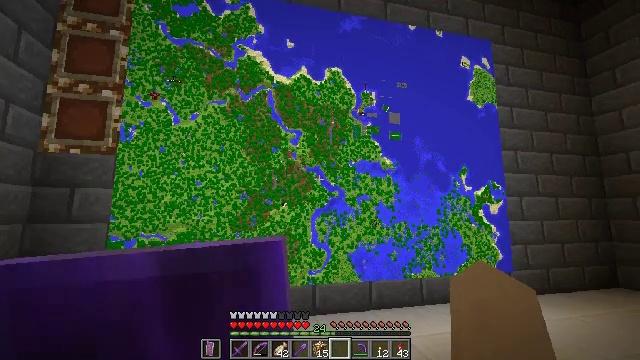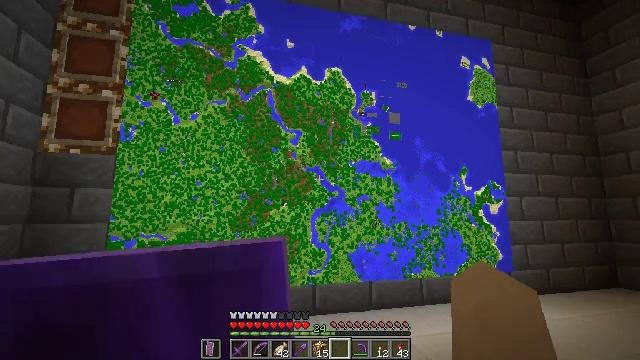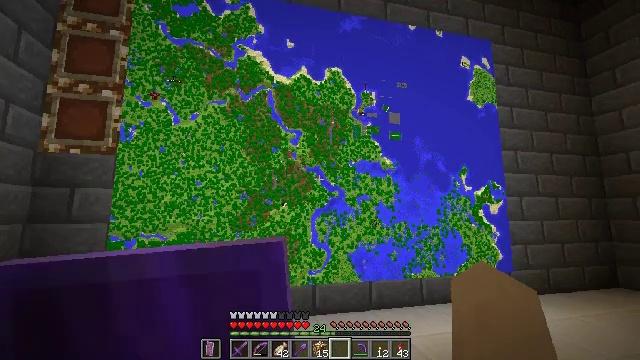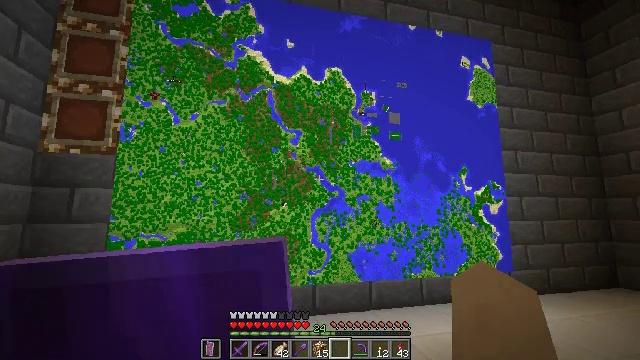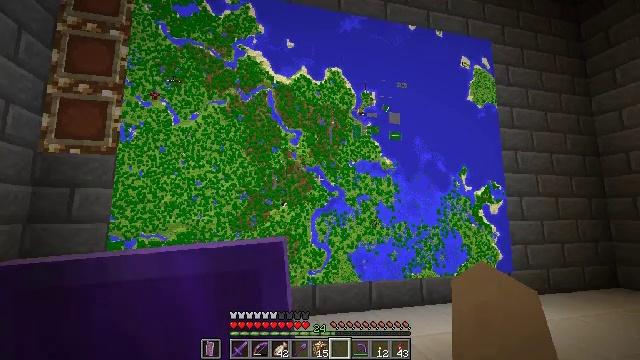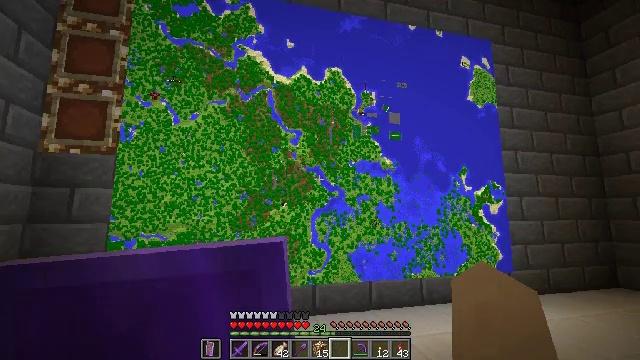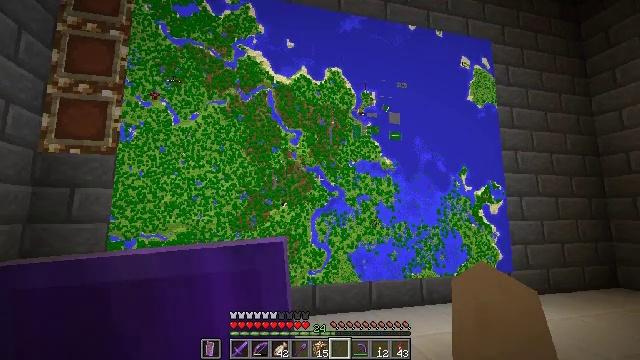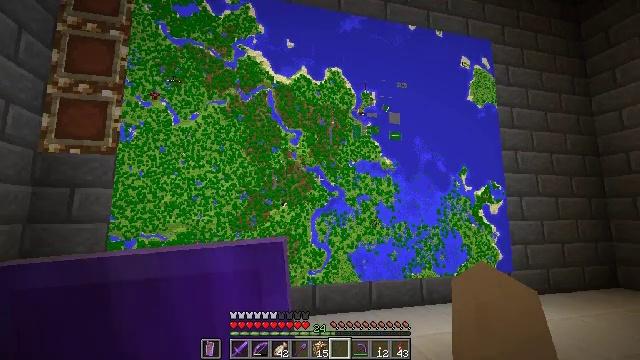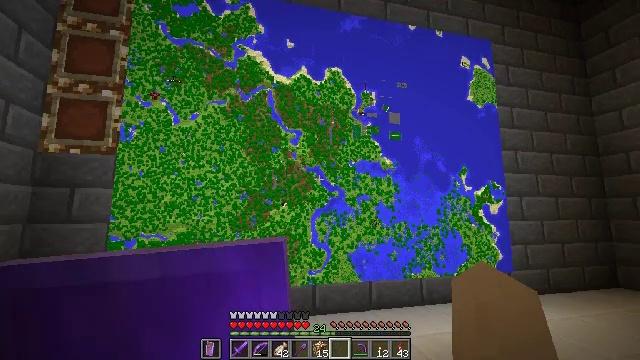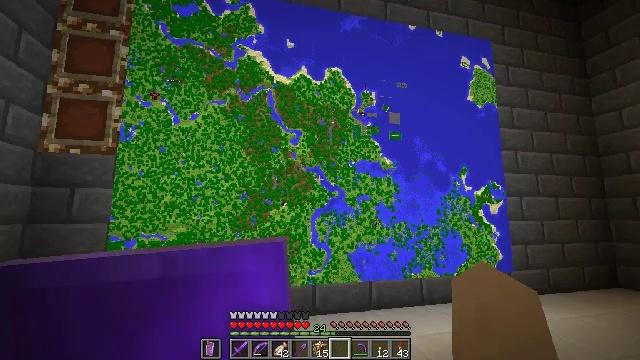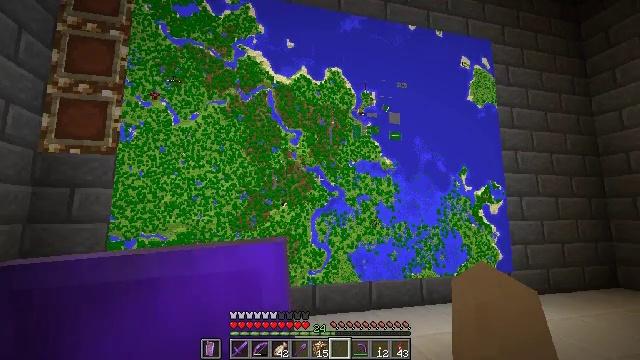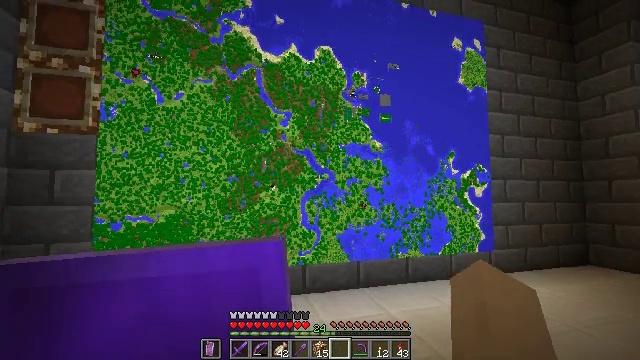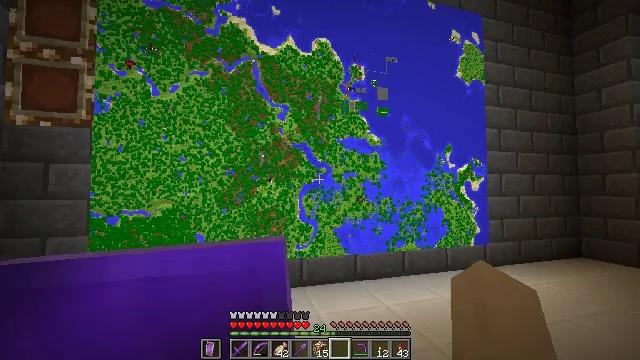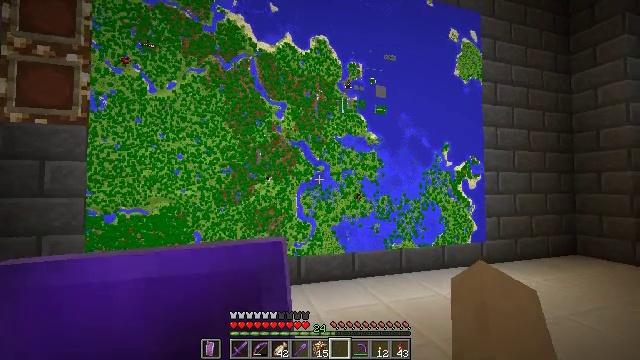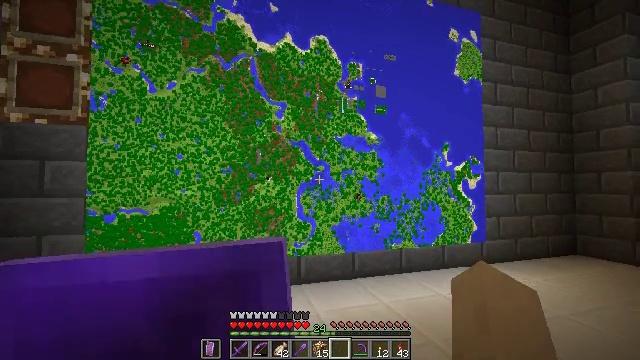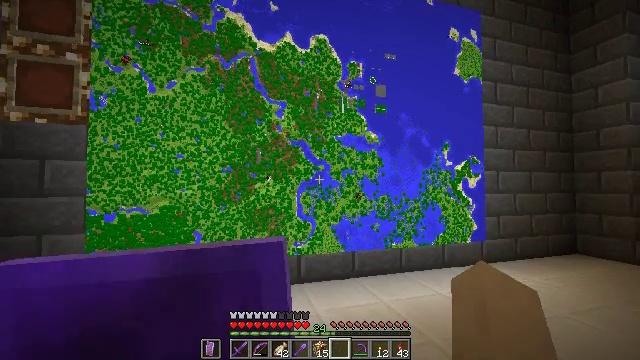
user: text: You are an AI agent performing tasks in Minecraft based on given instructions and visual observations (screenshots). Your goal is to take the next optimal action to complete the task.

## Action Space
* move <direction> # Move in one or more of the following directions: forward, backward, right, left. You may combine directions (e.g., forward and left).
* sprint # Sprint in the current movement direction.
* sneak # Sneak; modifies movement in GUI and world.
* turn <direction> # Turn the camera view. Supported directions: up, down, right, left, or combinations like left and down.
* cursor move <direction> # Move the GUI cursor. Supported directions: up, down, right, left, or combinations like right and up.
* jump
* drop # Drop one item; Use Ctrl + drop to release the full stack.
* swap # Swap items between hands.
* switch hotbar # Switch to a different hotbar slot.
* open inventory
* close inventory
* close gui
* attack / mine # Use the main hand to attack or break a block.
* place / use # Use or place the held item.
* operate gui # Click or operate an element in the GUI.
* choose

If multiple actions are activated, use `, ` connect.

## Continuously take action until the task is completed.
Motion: motion action
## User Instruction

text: Interact with the furnace to make smooth stone.
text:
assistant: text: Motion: no_op
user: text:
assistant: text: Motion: no_op
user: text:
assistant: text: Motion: no_op
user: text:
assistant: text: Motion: no_op
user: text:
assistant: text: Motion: no_op
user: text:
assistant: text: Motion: no_op
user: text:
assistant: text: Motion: no_op
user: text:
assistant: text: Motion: no_op
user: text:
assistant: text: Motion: no_op
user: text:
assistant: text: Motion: no_op
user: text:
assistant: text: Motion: turn right and down
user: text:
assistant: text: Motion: turn down
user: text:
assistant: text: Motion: no_op
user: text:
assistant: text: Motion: no_op
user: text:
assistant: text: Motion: no_op
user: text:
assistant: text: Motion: no_op
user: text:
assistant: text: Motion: no_op
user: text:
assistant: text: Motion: turn left and down
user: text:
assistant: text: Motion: turn left and down
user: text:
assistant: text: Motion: turn down
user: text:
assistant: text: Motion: turn down
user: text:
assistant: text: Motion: turn down
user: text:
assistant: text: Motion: turn down
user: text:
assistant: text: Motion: turn down
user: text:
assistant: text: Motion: no_op
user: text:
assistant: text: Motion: no_op
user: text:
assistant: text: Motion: no_op
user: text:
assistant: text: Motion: no_op
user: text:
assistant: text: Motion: no_op
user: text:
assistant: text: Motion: no_op